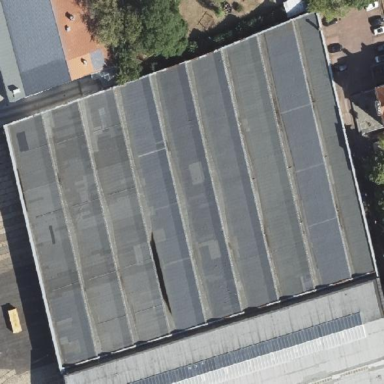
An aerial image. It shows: Depot building with grey sawtooth roof.